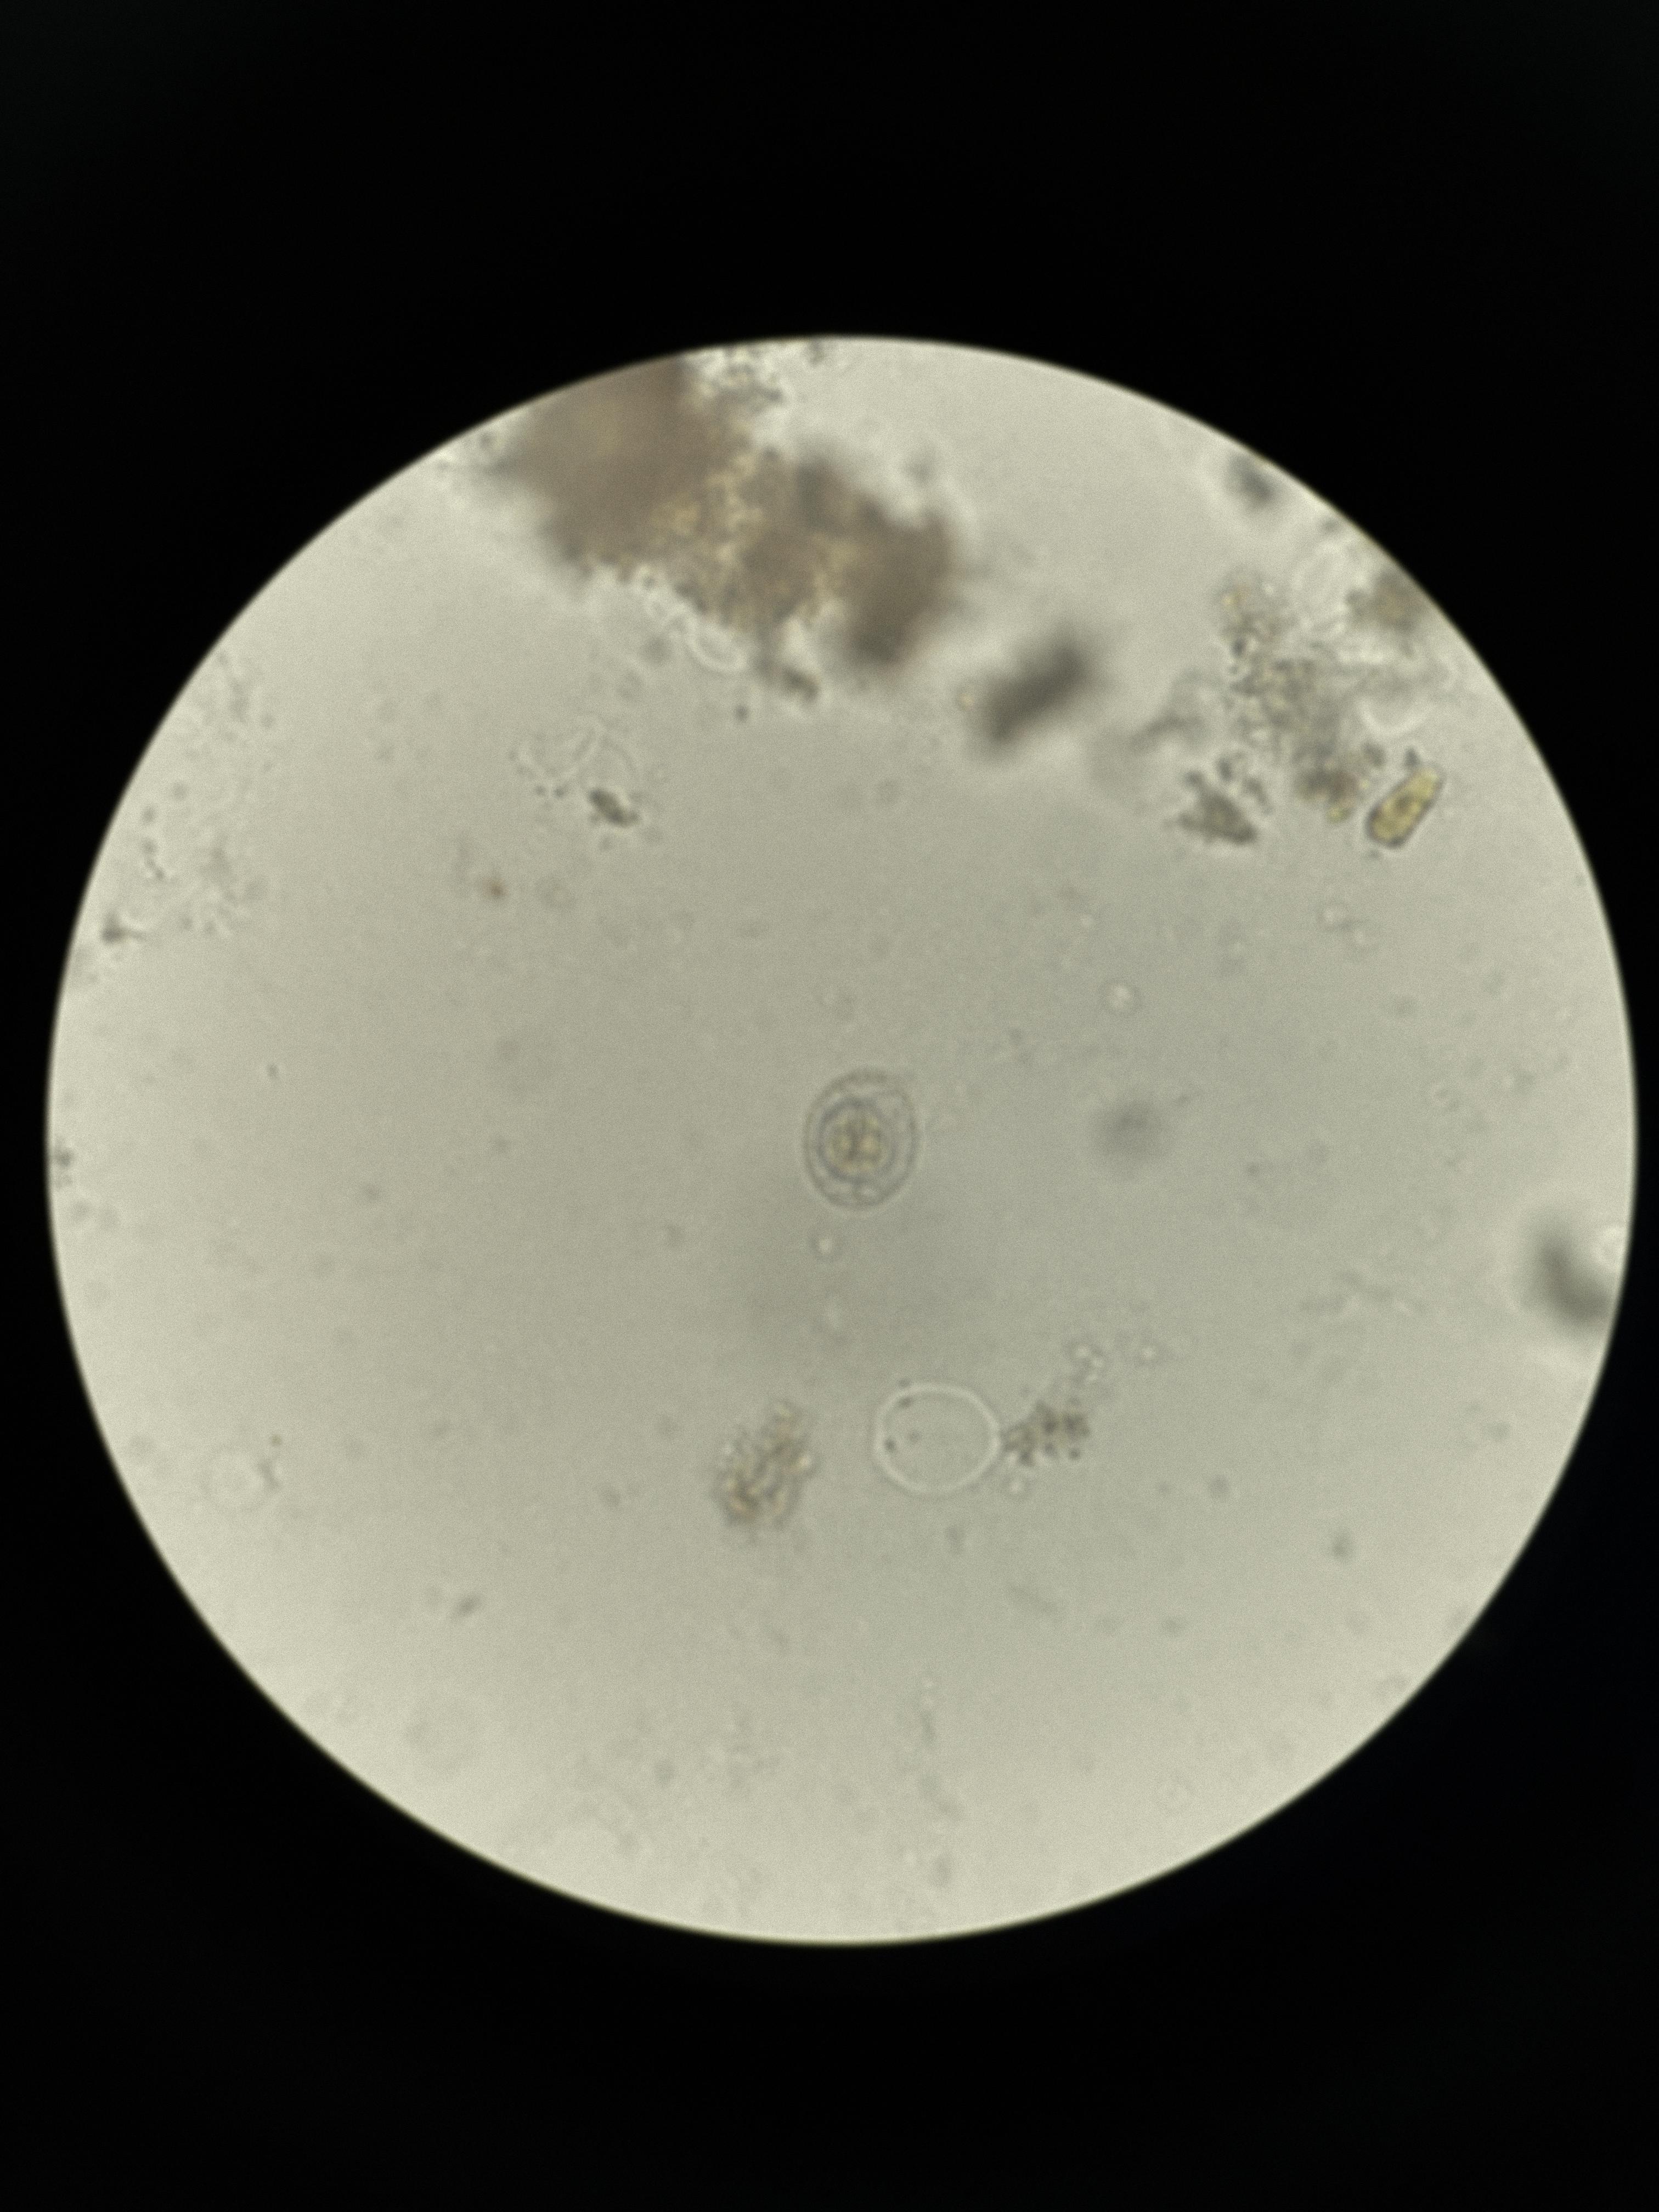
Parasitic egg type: Hymenolepis nana